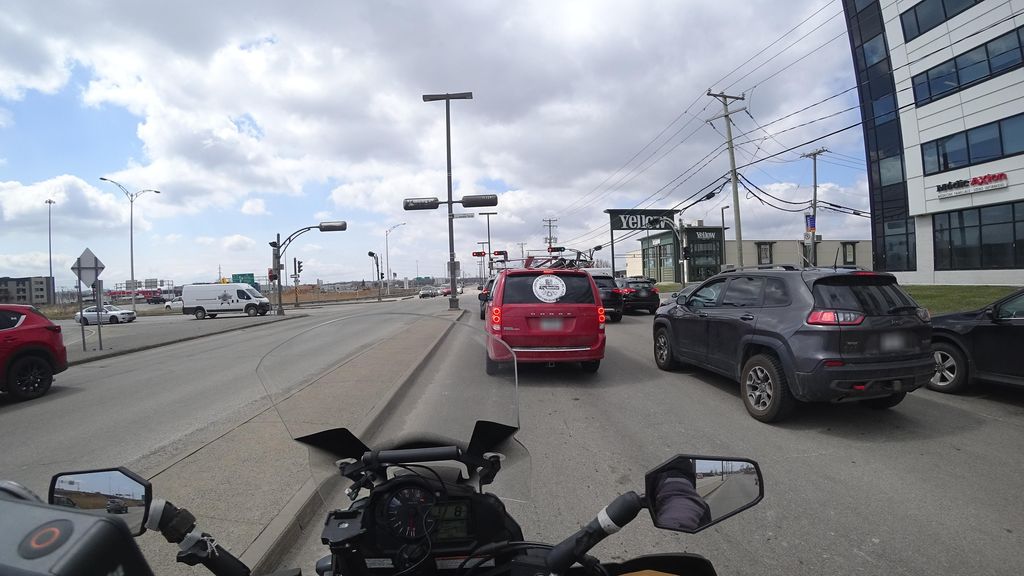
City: quebec_city